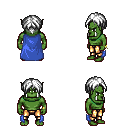
a pixel art fantasy rpg character, male body template, orc, green skin, blue cape, gold greaves, white parted hairstyle, bracelets, four views (front, back, left, right), 2x2 character sprite sheet, small pixel art, hard edges, no anti-aliasing